Field crop: maize
Growth stage: 2
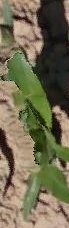
Species: maize